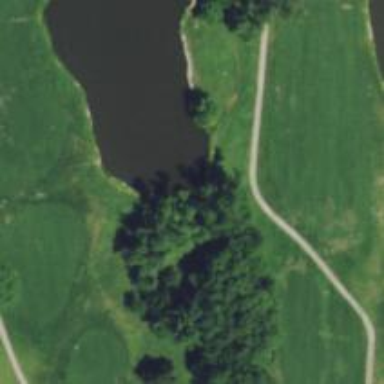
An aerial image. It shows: Path for both road and golf.